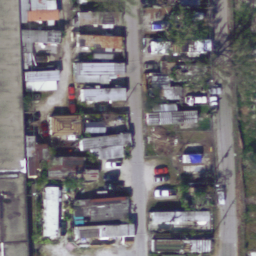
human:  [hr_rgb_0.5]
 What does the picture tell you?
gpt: mobile home park